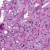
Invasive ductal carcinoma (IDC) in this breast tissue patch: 0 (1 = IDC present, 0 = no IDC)